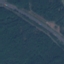
Land use / land cover: Highway